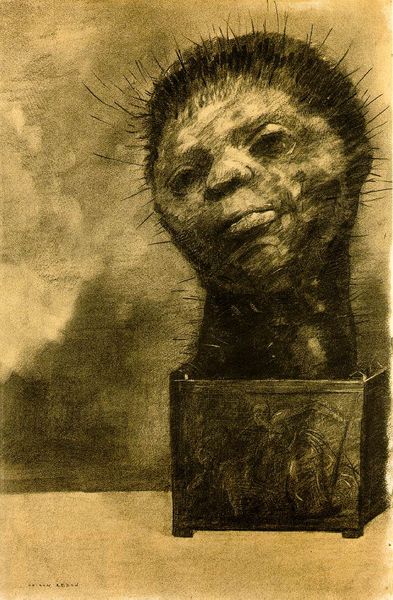
Titel: Kaktus-Mann
Künstler: Odilon Redon
Institution: Privatsammlung
Schlagwörter: dunkel, feuer, gemälde, kampf, kopf, mann, schatten, weiß, wolken, gelb, ocker, braun, frau, grau, haar, hell, hintergrund, licht, mund, nase, pastell, schwarz, stirn, szene, tisch, zeichnung, blick, tier, beige, symbolismus, augen, gesicht, haupt, sockel, trauer, bild, hals, signatur, ebene, boden, auge, figur, haare, pflanze, lippen, ohren, affe, skulptur, blumentopf, lächeln, relief, topf, schrift, wangen, papier, backen, modern, grafik, graphik, linien, inschrift, büste, goya, nadel, plastik, nägel, geneigt, striche, neger, schwarze, tusche, truhe, strahlen, linie, kohle, geld, dali, traum, druck, radierung, text, kiste, schachtel, kohlezeichnung, kasten, zacken, wangenknochen, quader, verwischt, portät, sklave, leid, qual, schmerz, gruselig, kakteen, kaktus, stachel, nadeln, viereckig, fresko, horror, ungeheuer, kubin, platt, sinnend, geist, monster, box, bil, stacheln, grausam, mine, redon, klicht, negroid, pastellfarbe, schatteb, farbiger, odilon, de goya, negerin, pandora, gruslig, platte nase, dunkelhäutiger, gesprickt, kopfpflanze, lucy, buchse, pinhead, breiter hals, trauriger blick, männlicher kopf, lleid, spike